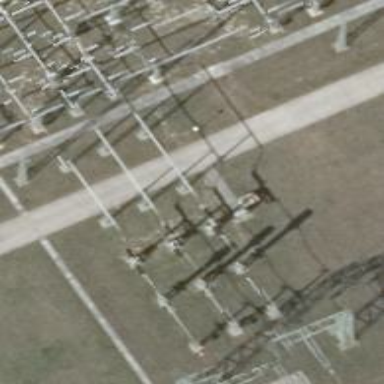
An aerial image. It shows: Outdoor switch with 3 cables.